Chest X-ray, PA view. Patient: 65 years old, sex F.
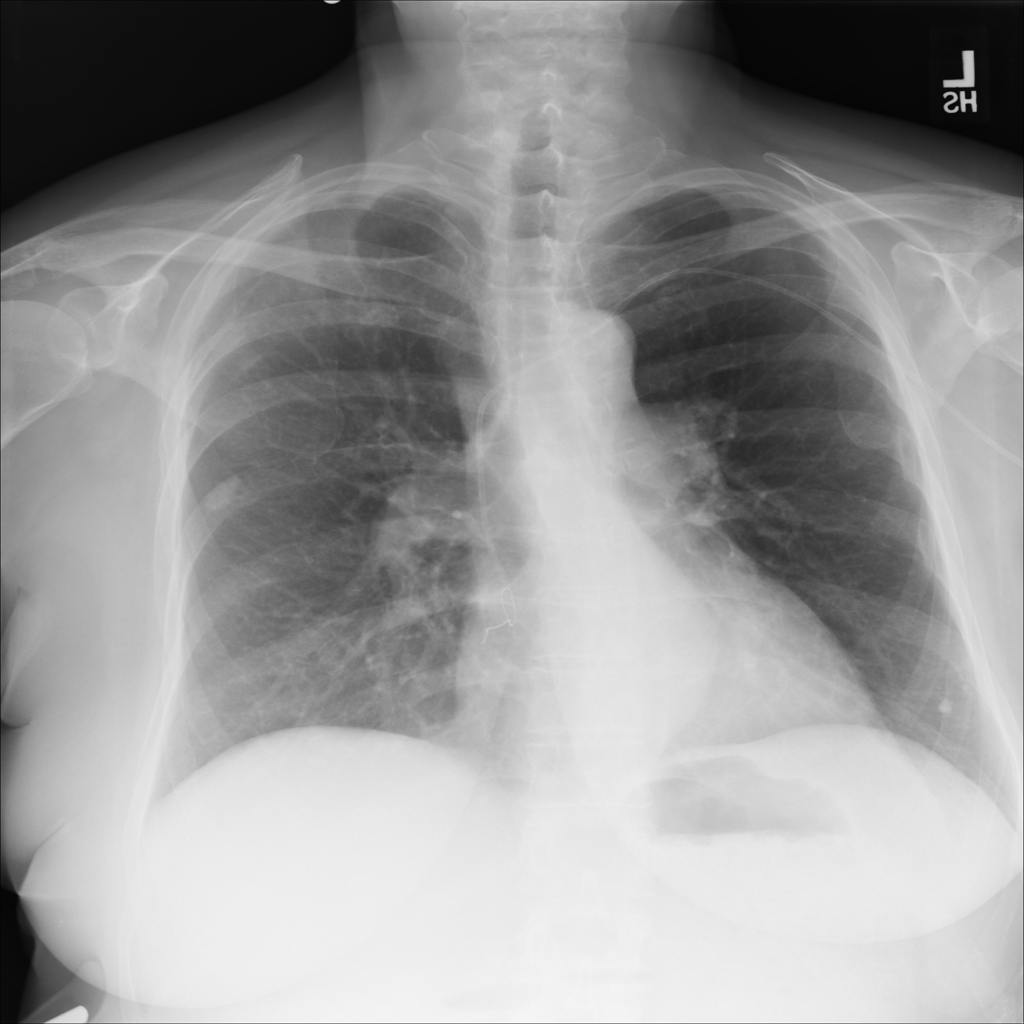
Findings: Nodule